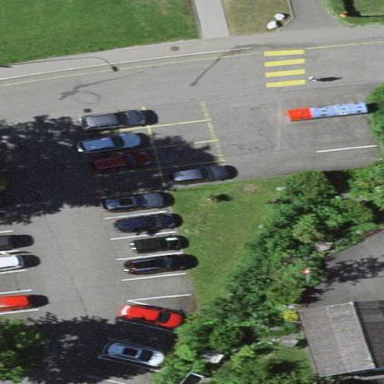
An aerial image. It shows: Parking area.